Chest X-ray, AP view. Patient: 60 years old, sex F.
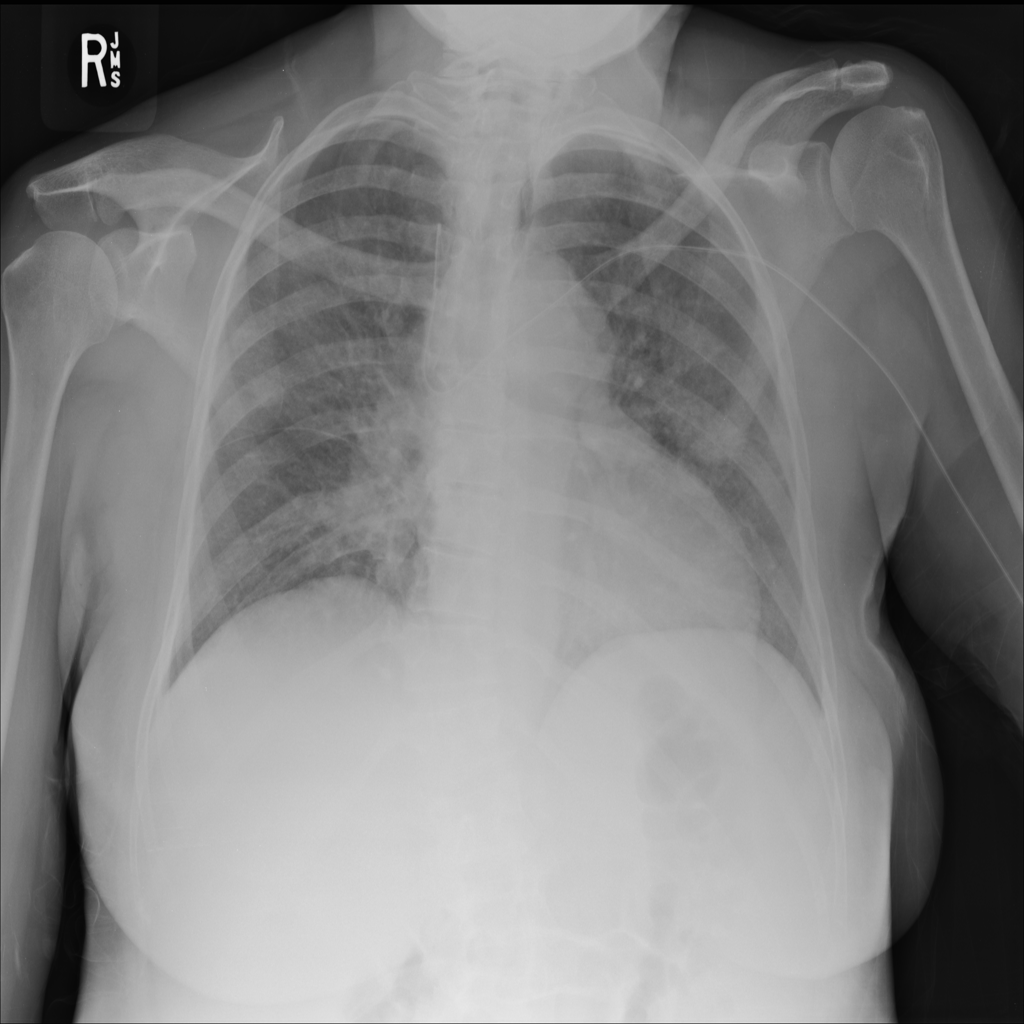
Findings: No Finding